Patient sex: M
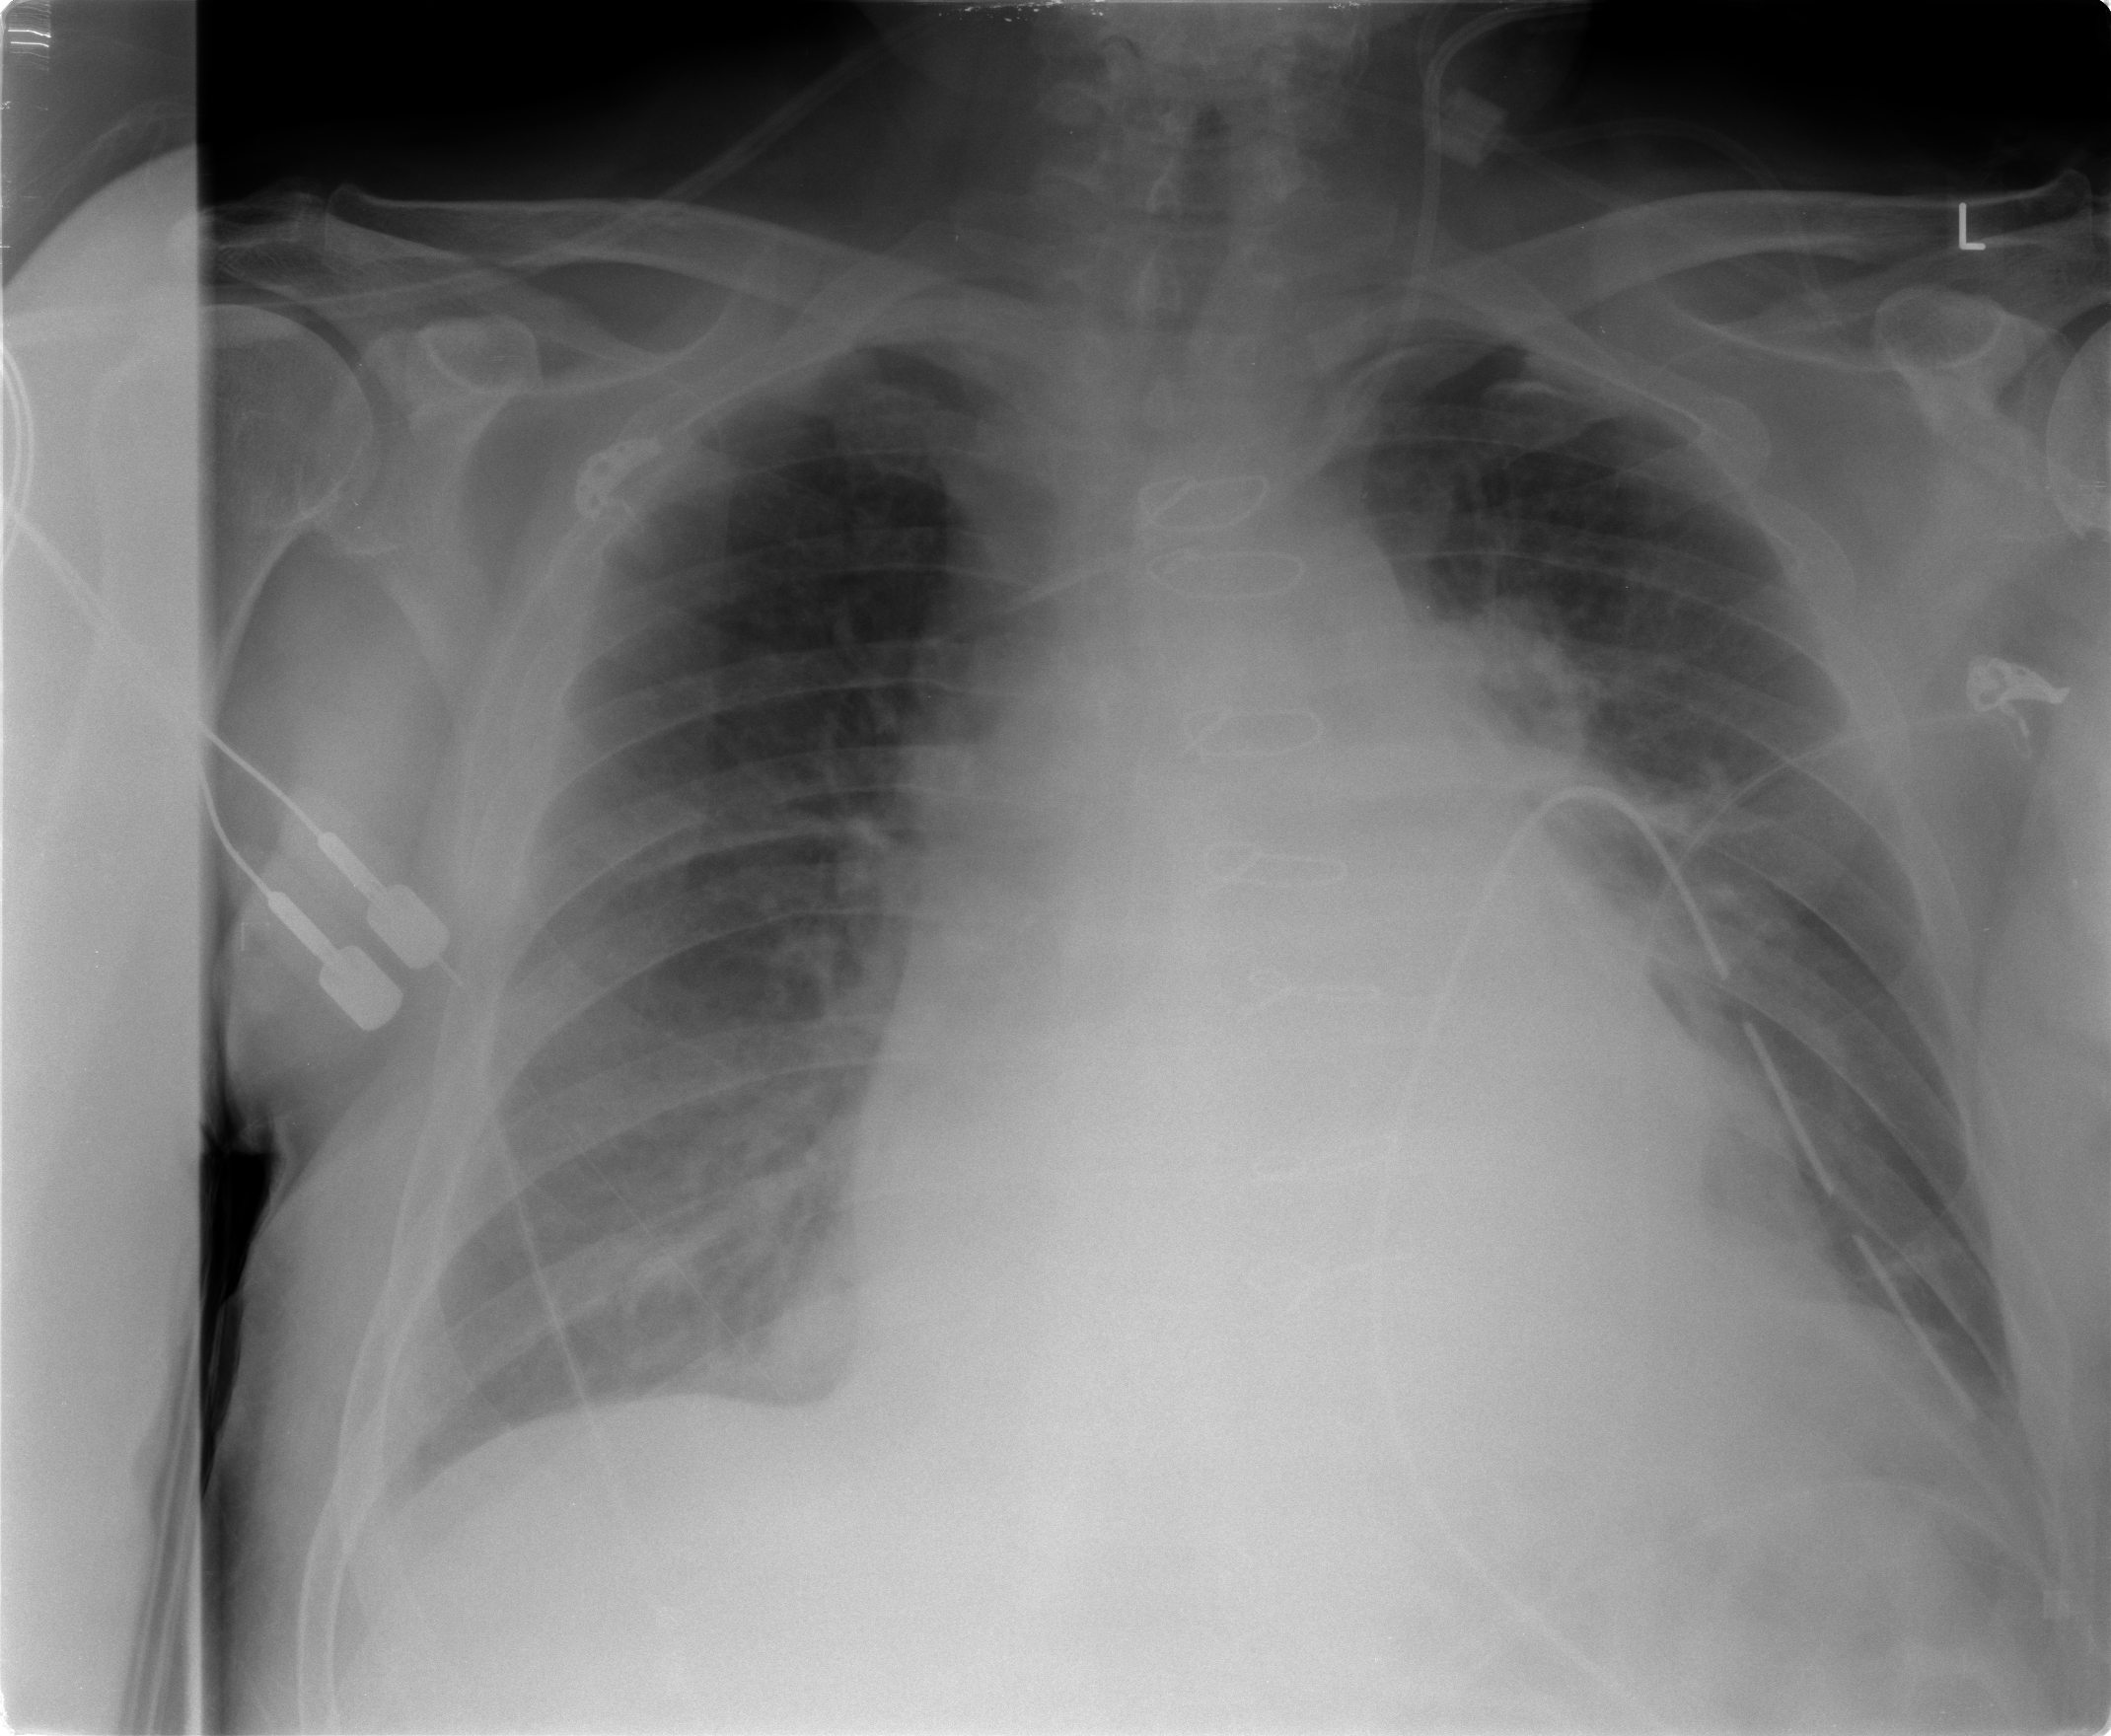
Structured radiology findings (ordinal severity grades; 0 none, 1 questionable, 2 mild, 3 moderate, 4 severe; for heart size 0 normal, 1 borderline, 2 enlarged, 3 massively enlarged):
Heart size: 2
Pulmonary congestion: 2
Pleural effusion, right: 1
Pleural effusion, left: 1
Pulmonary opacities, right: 0
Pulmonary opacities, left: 0
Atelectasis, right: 2
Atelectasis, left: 2